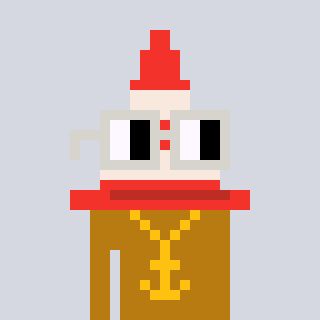
a pixel art character with square light gray glasses, a cone-shaped head and a gold-colored body on a cool background